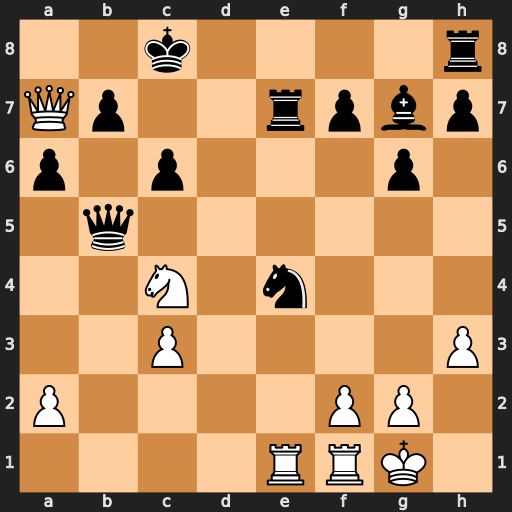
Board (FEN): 2k4r/Qp2rpbp/p1p3p1/1q6/2N1n3/2P4P/P4PP1/4RRK1
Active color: w
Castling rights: -
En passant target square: -
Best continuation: Nd6+ Nxd6 Rxe7 Qxf1+ Kxf1